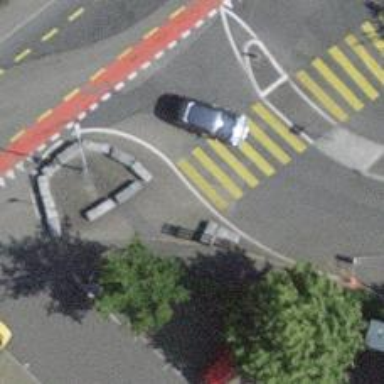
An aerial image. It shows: Kerb serving as barrier.